Interaction volume radius: 5 \u00c5
Interaction volume height: 10 \u00c5
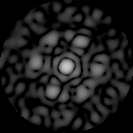
Disorder parameter: 0.7678